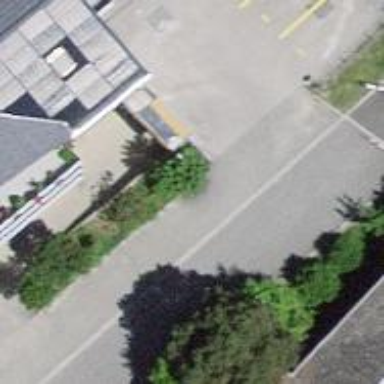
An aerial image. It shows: Parking entrance.